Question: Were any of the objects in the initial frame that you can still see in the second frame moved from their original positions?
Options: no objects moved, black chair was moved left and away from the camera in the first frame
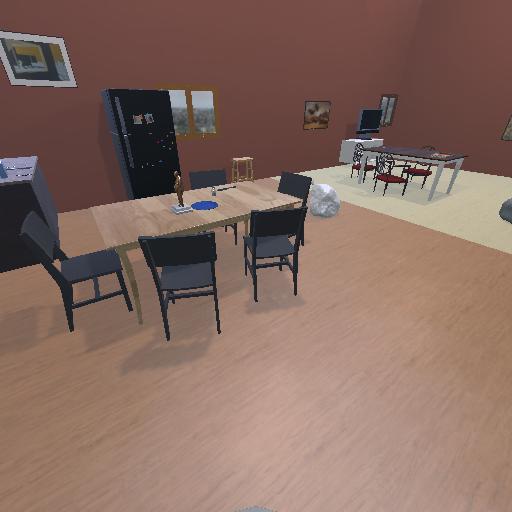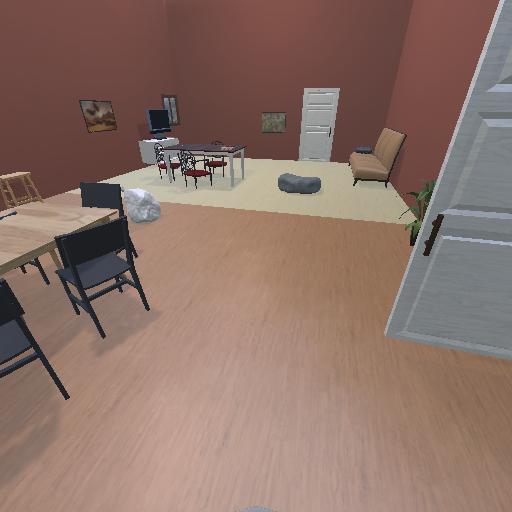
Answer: no objects moved